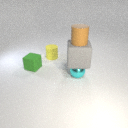
small yellow rubber cylinder to the right of small green rubber cube